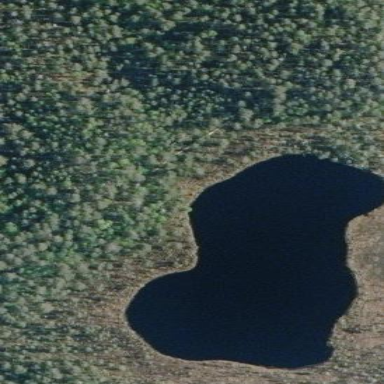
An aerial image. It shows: Pond surrounded by natural water.